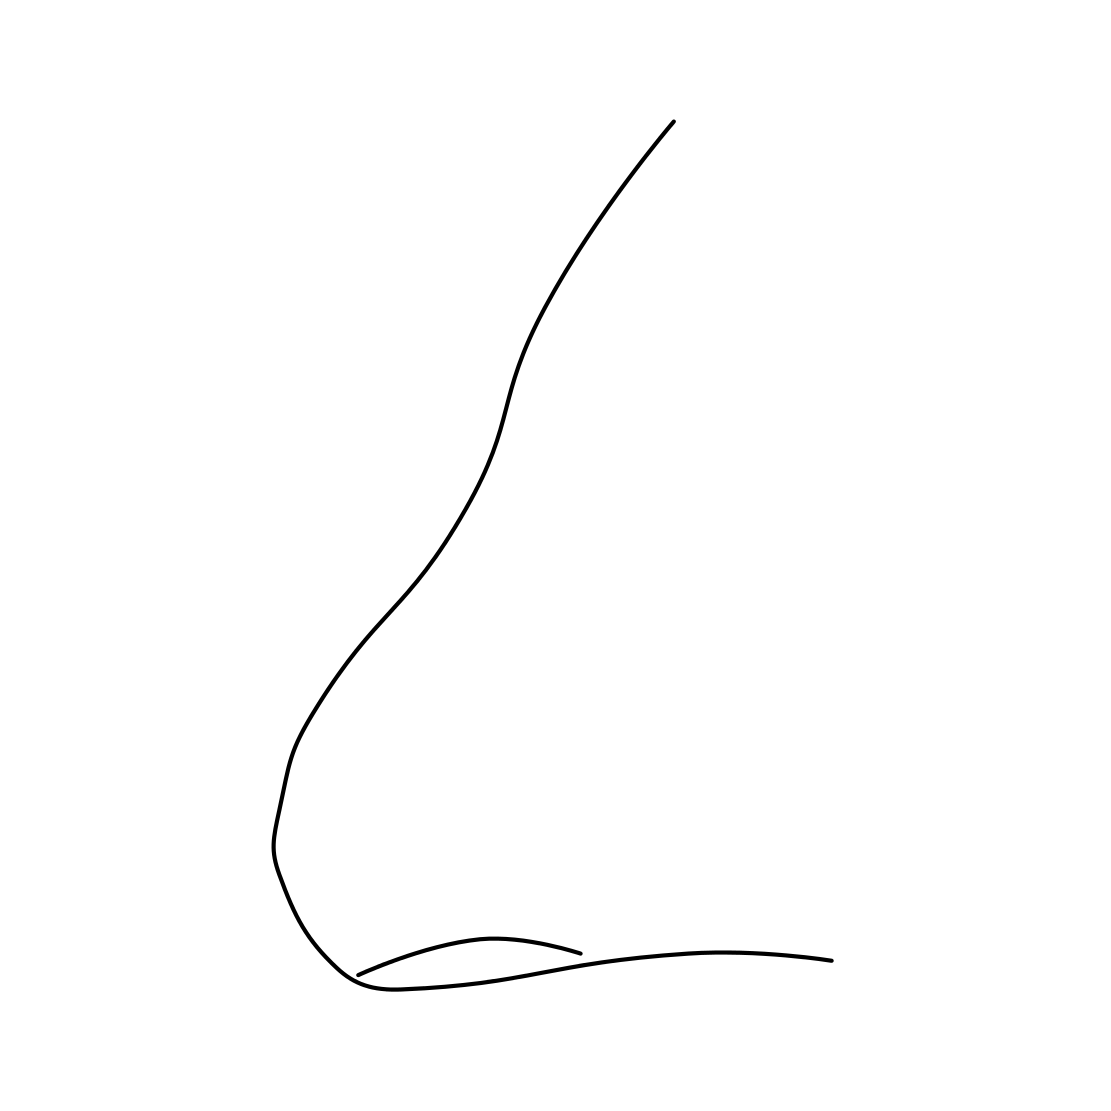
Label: nose